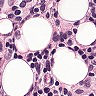
Metastatic tissue present: yes